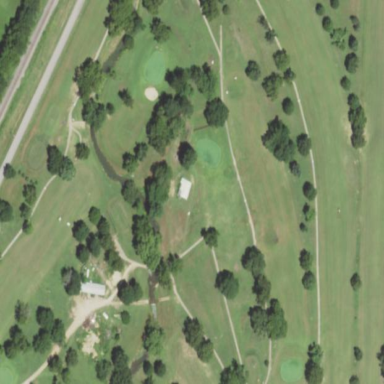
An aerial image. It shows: Golf course.